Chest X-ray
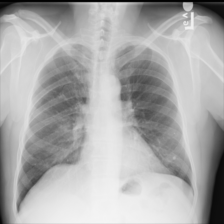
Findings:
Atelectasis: negative
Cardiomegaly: negative
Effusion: negative
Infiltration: negative
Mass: negative
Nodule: negative
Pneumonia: negative
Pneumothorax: negative
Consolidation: negative
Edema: negative
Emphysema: negative
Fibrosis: negative
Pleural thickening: negative
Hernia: negative